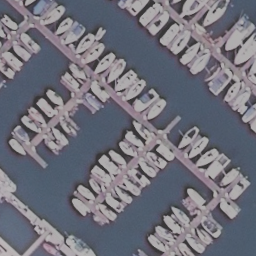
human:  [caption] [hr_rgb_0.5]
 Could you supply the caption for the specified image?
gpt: Many boats docked neatly at the harbor and the water is deep blue .

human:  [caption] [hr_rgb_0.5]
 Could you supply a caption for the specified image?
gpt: Lots of boats docked at the harbor and the boats are closed to each other .

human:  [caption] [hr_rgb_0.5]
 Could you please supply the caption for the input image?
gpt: Lots of boats docked neatly at the harbor .

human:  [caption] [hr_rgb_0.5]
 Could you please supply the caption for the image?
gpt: Many boats docked neatly at the harbor and some positions are free .

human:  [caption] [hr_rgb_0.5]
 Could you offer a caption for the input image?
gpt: Lots of boats docked neatly at the harbor and some positions are free .